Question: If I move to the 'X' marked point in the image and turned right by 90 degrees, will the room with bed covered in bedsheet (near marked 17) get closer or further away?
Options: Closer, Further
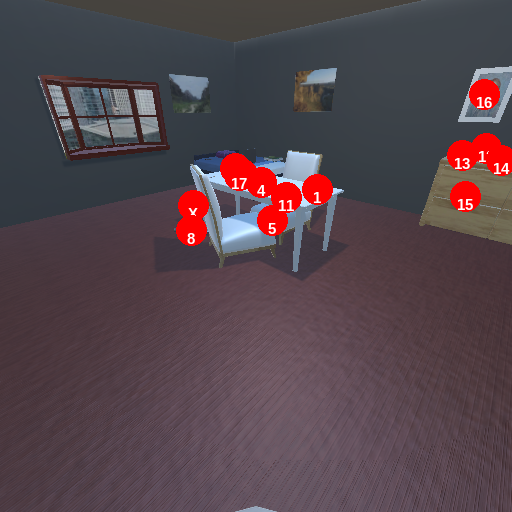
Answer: Closer